Question:
I get the same screen everytime I connect my device to the Mac.
This thing started happening after I installed iOS 4.2.1 on my iPhone.
It takes several minutes each time to recognize the device when I connect it to Mac.
What can be a permanent fix?
My iOS SDK version is 4.2.1 and My Xcode version is is 3.2.5.
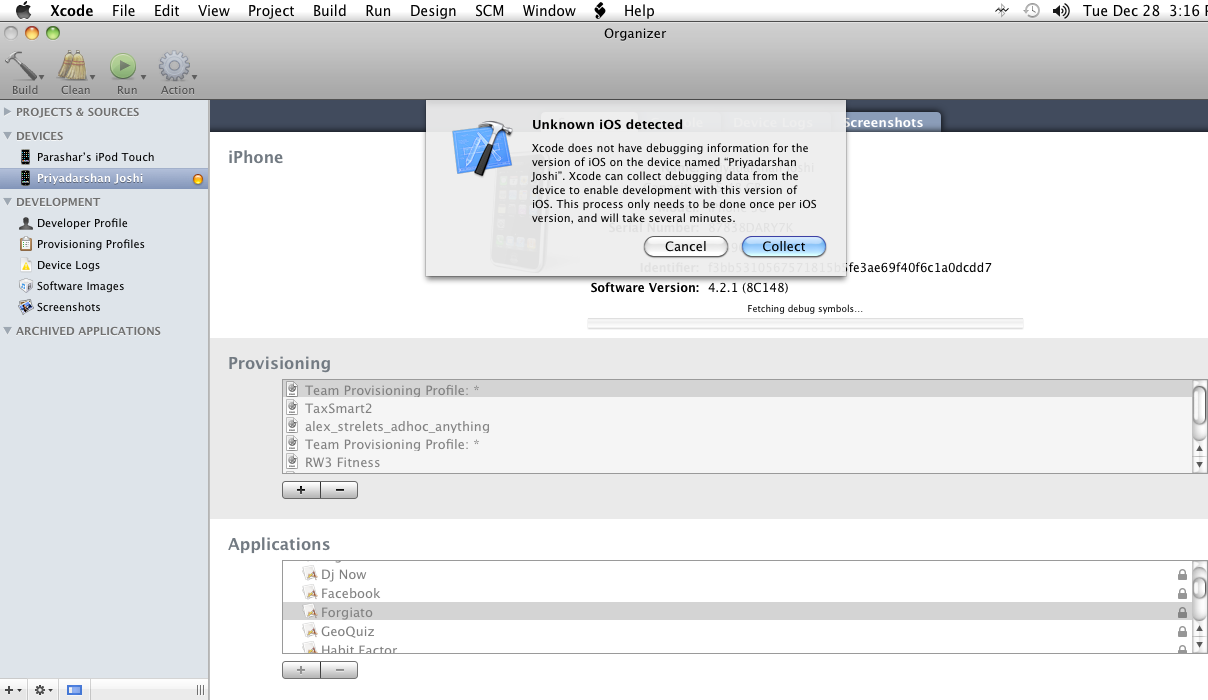
Answer: I deleted the developer tools and Xcode and then reinstalled it again.
Then collected the symbols for the first time. Then it worked properly from second time onwards.
Hope this helps